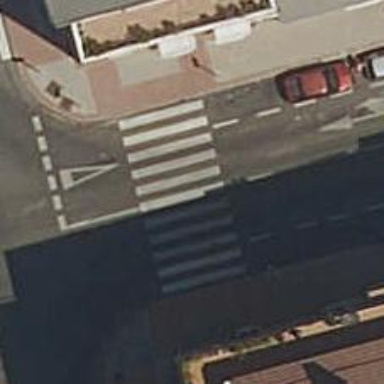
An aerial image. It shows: Uncontrolled crossing on the road.